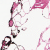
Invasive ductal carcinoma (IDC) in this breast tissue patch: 0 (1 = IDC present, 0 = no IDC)